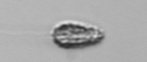
Label: Pseudochattonella_farcimen